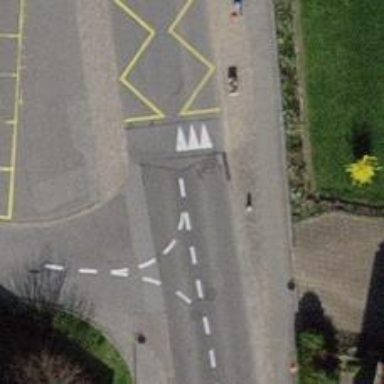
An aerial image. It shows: Bump for traffic calming.